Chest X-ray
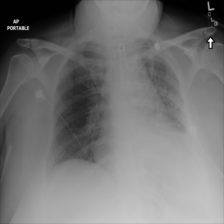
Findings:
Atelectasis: negative
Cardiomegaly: negative
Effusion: negative
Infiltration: negative
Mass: negative
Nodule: negative
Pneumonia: negative
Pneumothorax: positive
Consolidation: negative
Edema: negative
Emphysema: negative
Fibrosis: negative
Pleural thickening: positive
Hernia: negative